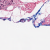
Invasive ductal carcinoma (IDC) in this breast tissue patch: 0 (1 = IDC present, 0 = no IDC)